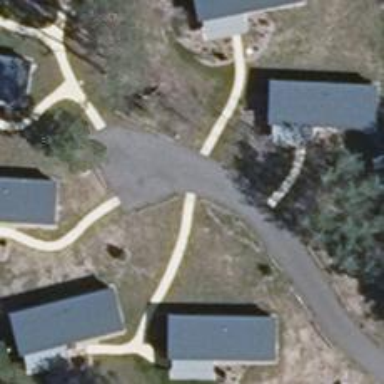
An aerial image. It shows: Concrete footway.